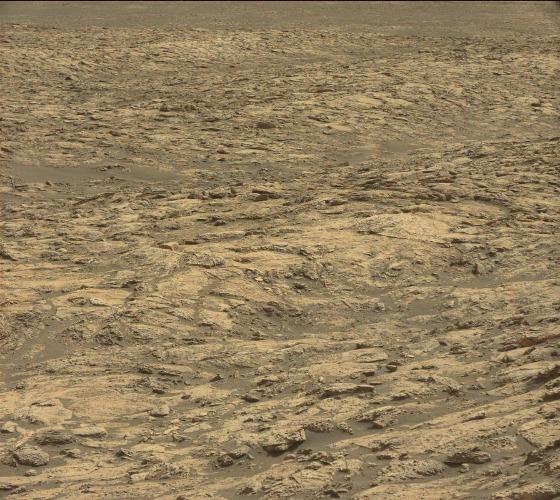
Terrain classes present: Bedrock, Gravel / Sand / Soil, Rock